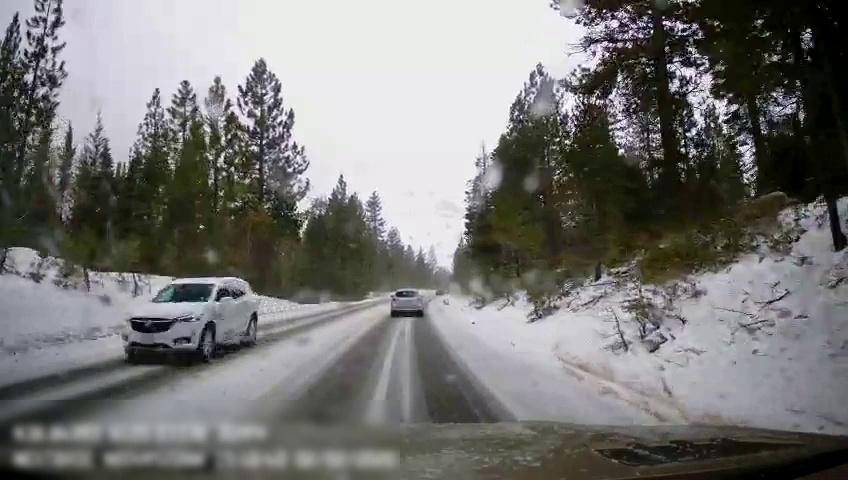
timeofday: Day
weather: Snowy
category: Drivable Space
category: Vehicles | SUV
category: Vehicles | SUV
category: Lanes | Opposite Lane